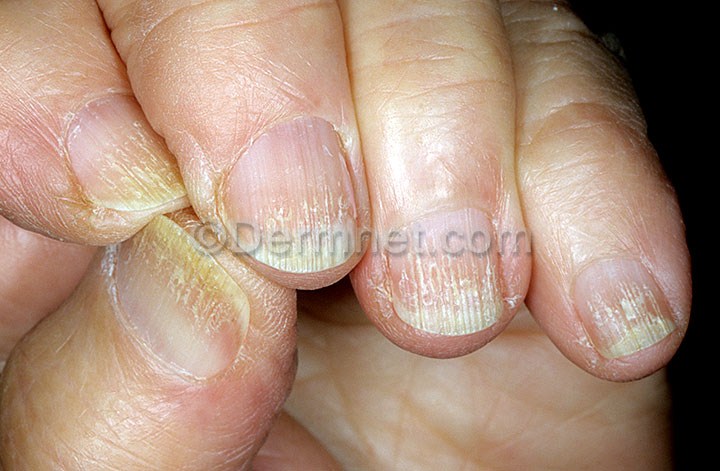
Disease: Nail Fungus and other Nail Disease